Question: I make an app that have to printing image. I need to print image with a predefined size.
For example I have some image 50 x 50 px I want to resize it to some new size pixel that after printing I get image with size 5 x 5 cm.
Please see an attachment:

Thanks for help!
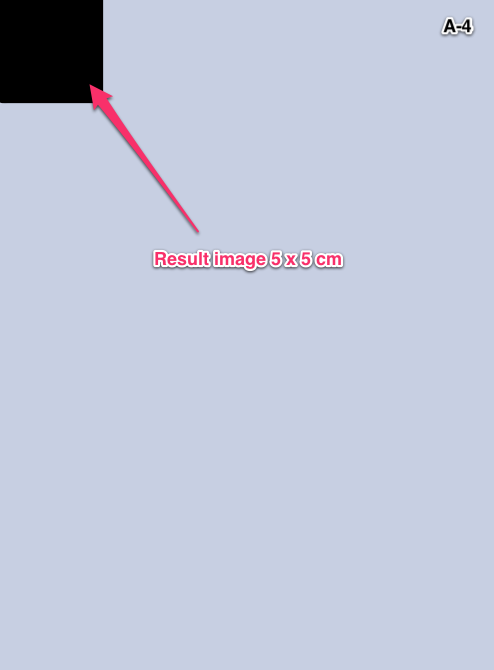
Answer: Hey i have used below code for resize the image in my app
Set the size according you want
'''
UIImage *image = [UIImage imageWithData:[NSData dataWithContentsOfURL:[NSURL URLWithString:[result objectForKey:@"pic"]]]];
// Resize, crop the image to make sure it is square and renders
// well on Retina display
float ratio;
float delta;
float px = 100; // Double the pixels of the UIImageView (to render on Retina)
CGPoint offset;
CGSize size = image.size;
if (size.width > size.height) {
ratio = px / size.width;
delta = (ratio*size.width - ratio*size.height);
offset = CGPointMake(delta/2, 0);
} else {
ratio = px / size.height;
delta = (ratio*size.height - ratio*size.width);
offset = CGPointMake(0, delta/2);
}
CGRect clipRect = CGRectMake(-offset.x, -offset.y,
(ratio * size.width) + delta,
(ratio * size.height) + delta);
UIGraphicsBeginImageContext(CGSizeMake(px, px));
UIRectClip(clipRect);
[image drawInRect:clipRect];
UIImage *imgThumb = UIGraphicsGetImageFromCurrentImageContext();
UIGraphicsEndImageContext();
[img setImage:imgThumb];
'''